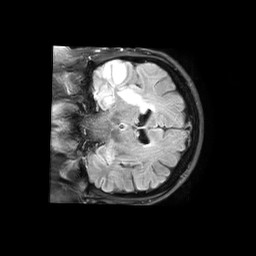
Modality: FLAIR
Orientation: coronal
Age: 58
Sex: male
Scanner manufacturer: philips
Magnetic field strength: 3 T
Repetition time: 11 s
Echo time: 0.12 s